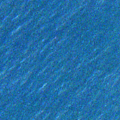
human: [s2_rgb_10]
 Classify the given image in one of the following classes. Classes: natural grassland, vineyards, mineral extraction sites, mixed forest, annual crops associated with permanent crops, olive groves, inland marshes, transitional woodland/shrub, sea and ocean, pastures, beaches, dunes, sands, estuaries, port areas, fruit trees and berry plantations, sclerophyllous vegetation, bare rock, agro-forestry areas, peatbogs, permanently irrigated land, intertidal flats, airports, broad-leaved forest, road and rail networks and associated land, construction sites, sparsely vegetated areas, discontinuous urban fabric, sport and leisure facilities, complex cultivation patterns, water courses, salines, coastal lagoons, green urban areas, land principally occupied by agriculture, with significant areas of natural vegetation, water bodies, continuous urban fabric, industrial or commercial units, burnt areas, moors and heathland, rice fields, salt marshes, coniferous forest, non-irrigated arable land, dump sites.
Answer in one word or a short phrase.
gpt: sea and ocean